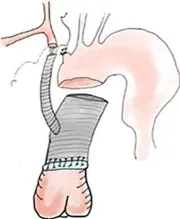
Procedures of total arch replacement with open in-situ fenestration. (B) BCA anastomosis: The BCA is clamped and anastomosed with the side arm of the vascular graft.
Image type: radiology (x_ray)